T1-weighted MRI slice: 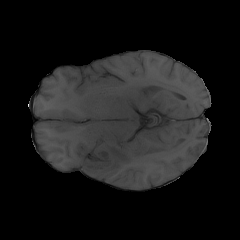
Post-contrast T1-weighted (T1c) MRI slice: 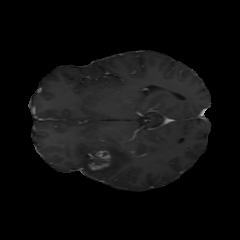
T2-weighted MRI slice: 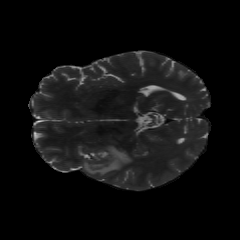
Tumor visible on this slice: yes